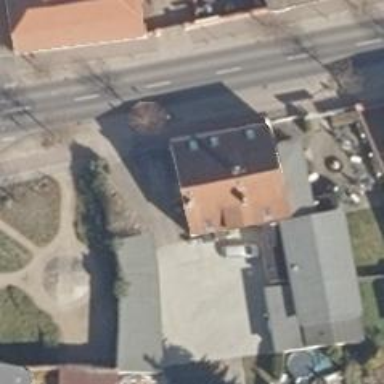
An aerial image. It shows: Restaurant building.